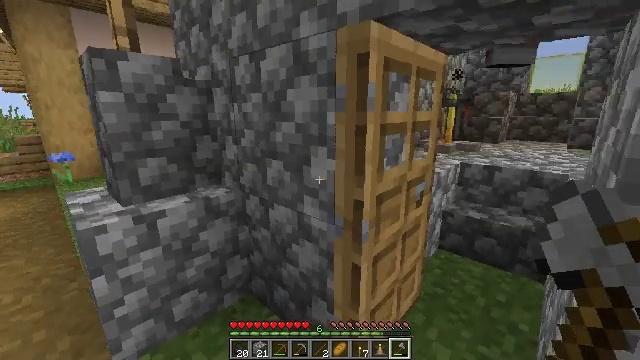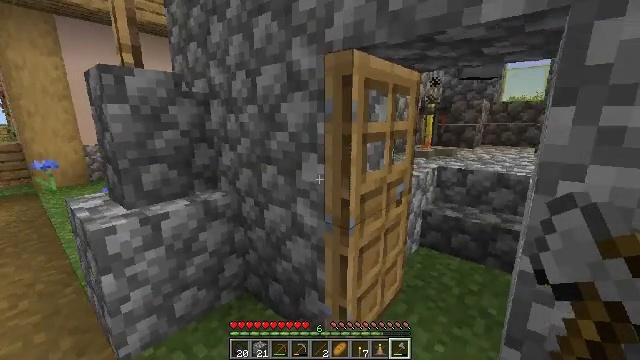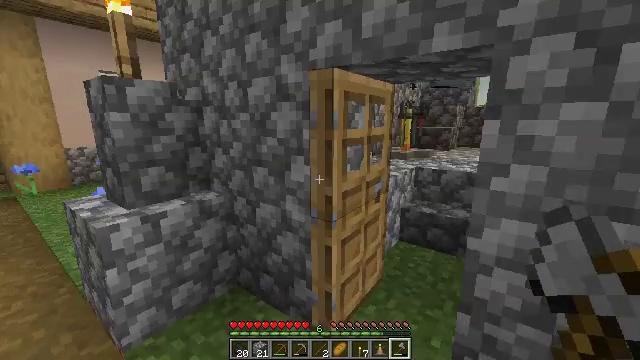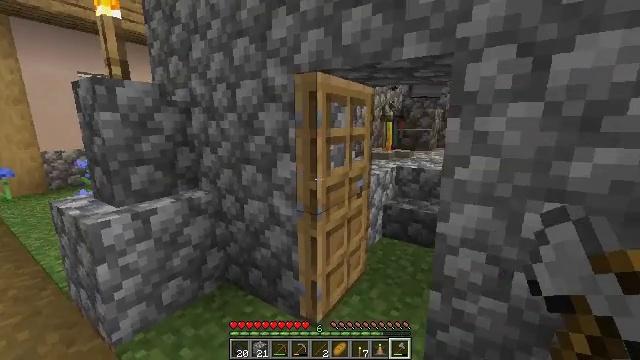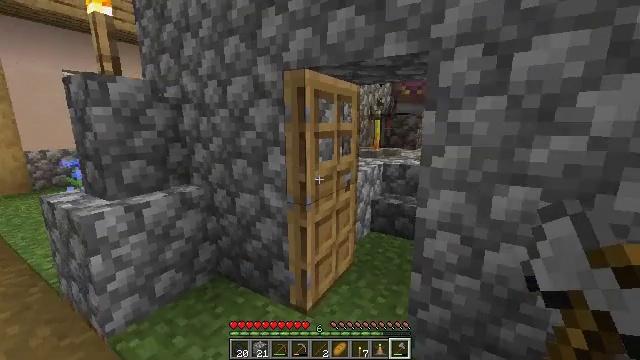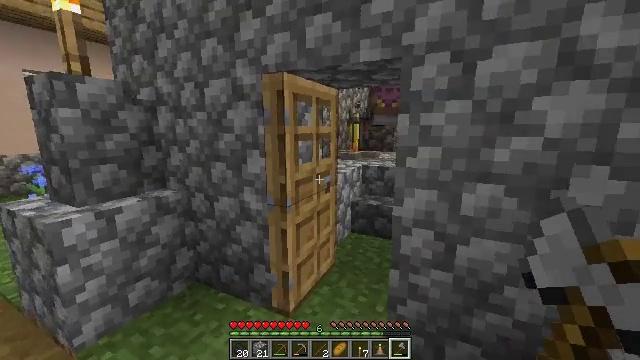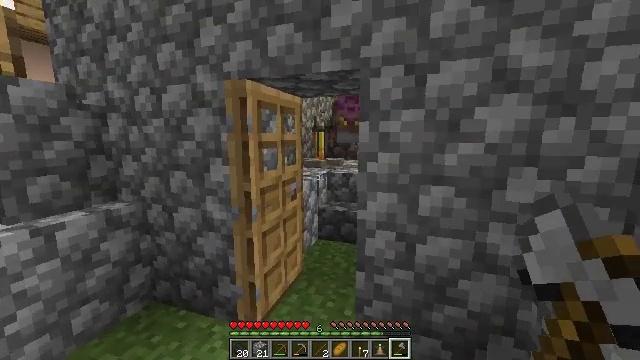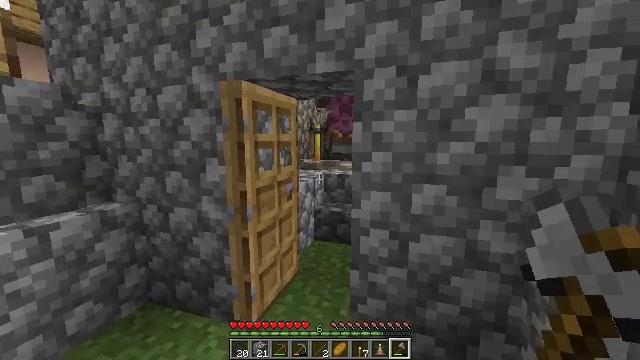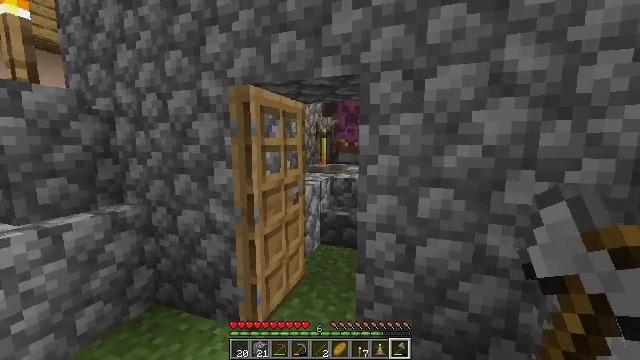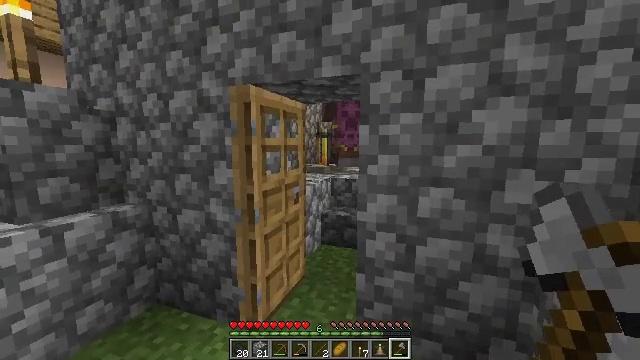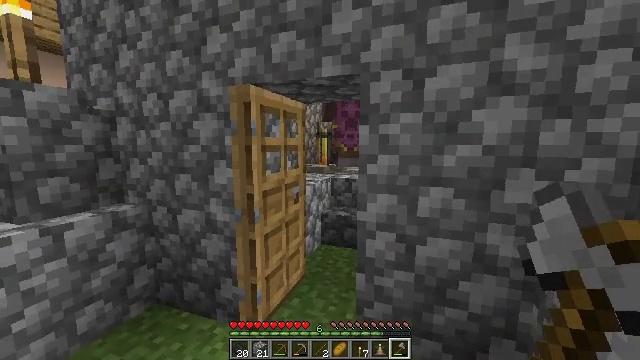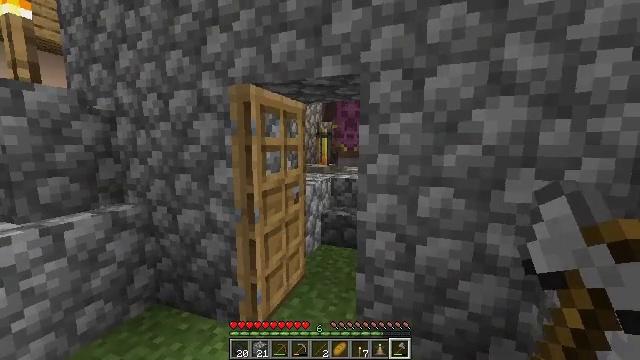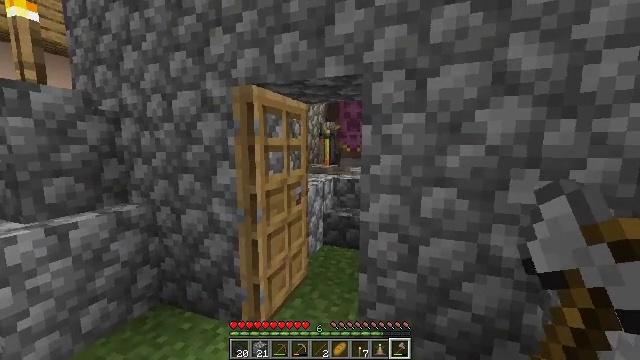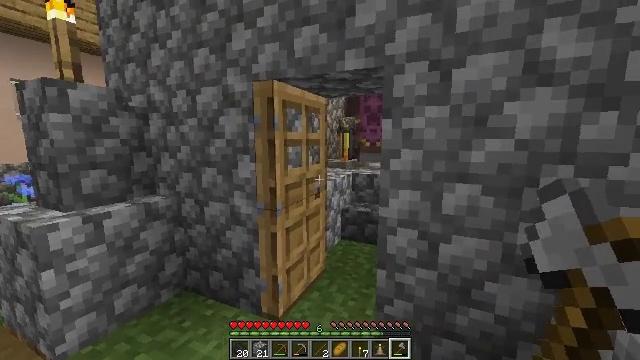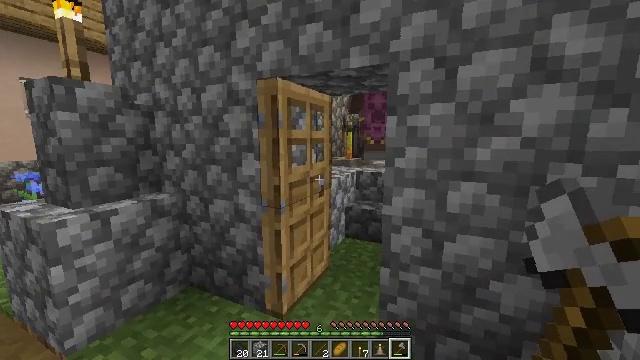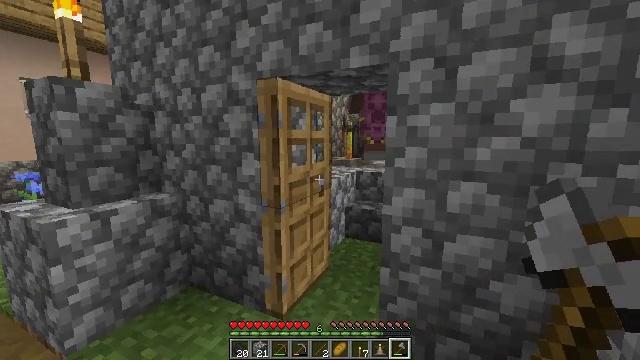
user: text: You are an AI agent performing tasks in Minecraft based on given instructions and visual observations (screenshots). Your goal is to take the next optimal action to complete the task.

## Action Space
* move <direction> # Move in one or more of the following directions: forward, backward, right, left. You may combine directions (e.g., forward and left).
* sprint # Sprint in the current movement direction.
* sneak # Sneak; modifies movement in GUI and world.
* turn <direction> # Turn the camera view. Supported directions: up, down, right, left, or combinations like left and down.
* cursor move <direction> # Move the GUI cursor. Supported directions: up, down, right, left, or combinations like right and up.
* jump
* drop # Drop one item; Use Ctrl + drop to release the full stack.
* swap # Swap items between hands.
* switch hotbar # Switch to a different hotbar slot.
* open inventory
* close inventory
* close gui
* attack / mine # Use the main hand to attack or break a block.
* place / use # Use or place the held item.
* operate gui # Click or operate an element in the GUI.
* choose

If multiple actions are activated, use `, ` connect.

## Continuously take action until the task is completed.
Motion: motion action
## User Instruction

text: Destroy the barrel to use elsewhere.
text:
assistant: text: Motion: move back, turn right and up, use / place
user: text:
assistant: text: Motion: move back, turn right
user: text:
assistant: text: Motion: turn right
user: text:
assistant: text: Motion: turn right
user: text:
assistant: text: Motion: turn right
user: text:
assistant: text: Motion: turn right and up
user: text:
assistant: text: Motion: no_op
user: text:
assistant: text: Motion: turn left, use / place
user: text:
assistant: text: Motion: use / place
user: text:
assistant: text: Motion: use / place
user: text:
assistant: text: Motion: no_op
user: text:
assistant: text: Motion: no_op
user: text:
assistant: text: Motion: turn left and down
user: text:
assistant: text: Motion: no_op
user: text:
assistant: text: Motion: no_op
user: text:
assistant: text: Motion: no_op
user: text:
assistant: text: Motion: use / place
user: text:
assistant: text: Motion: use / place
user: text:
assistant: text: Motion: no_op
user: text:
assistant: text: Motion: no_op
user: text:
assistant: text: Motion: no_op
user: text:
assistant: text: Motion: move forward, turn left
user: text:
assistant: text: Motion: move forward, turn left
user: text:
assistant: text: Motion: move forward, turn left
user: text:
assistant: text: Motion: no_op
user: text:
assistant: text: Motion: move forward
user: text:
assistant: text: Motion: move forward
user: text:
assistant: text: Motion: move forward
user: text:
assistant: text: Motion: move forward
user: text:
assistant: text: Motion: move forward